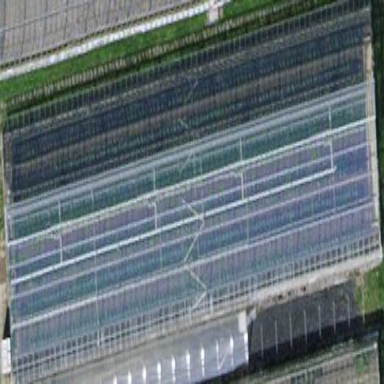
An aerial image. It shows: Greenhouse.